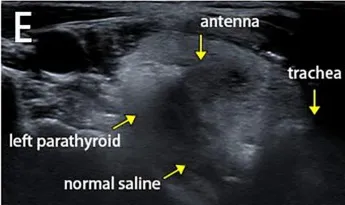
(E, F) Complete hyperechoic area in the parathyroid glands indicated a complete ablation.
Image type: radiology (ultrasound)